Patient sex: M
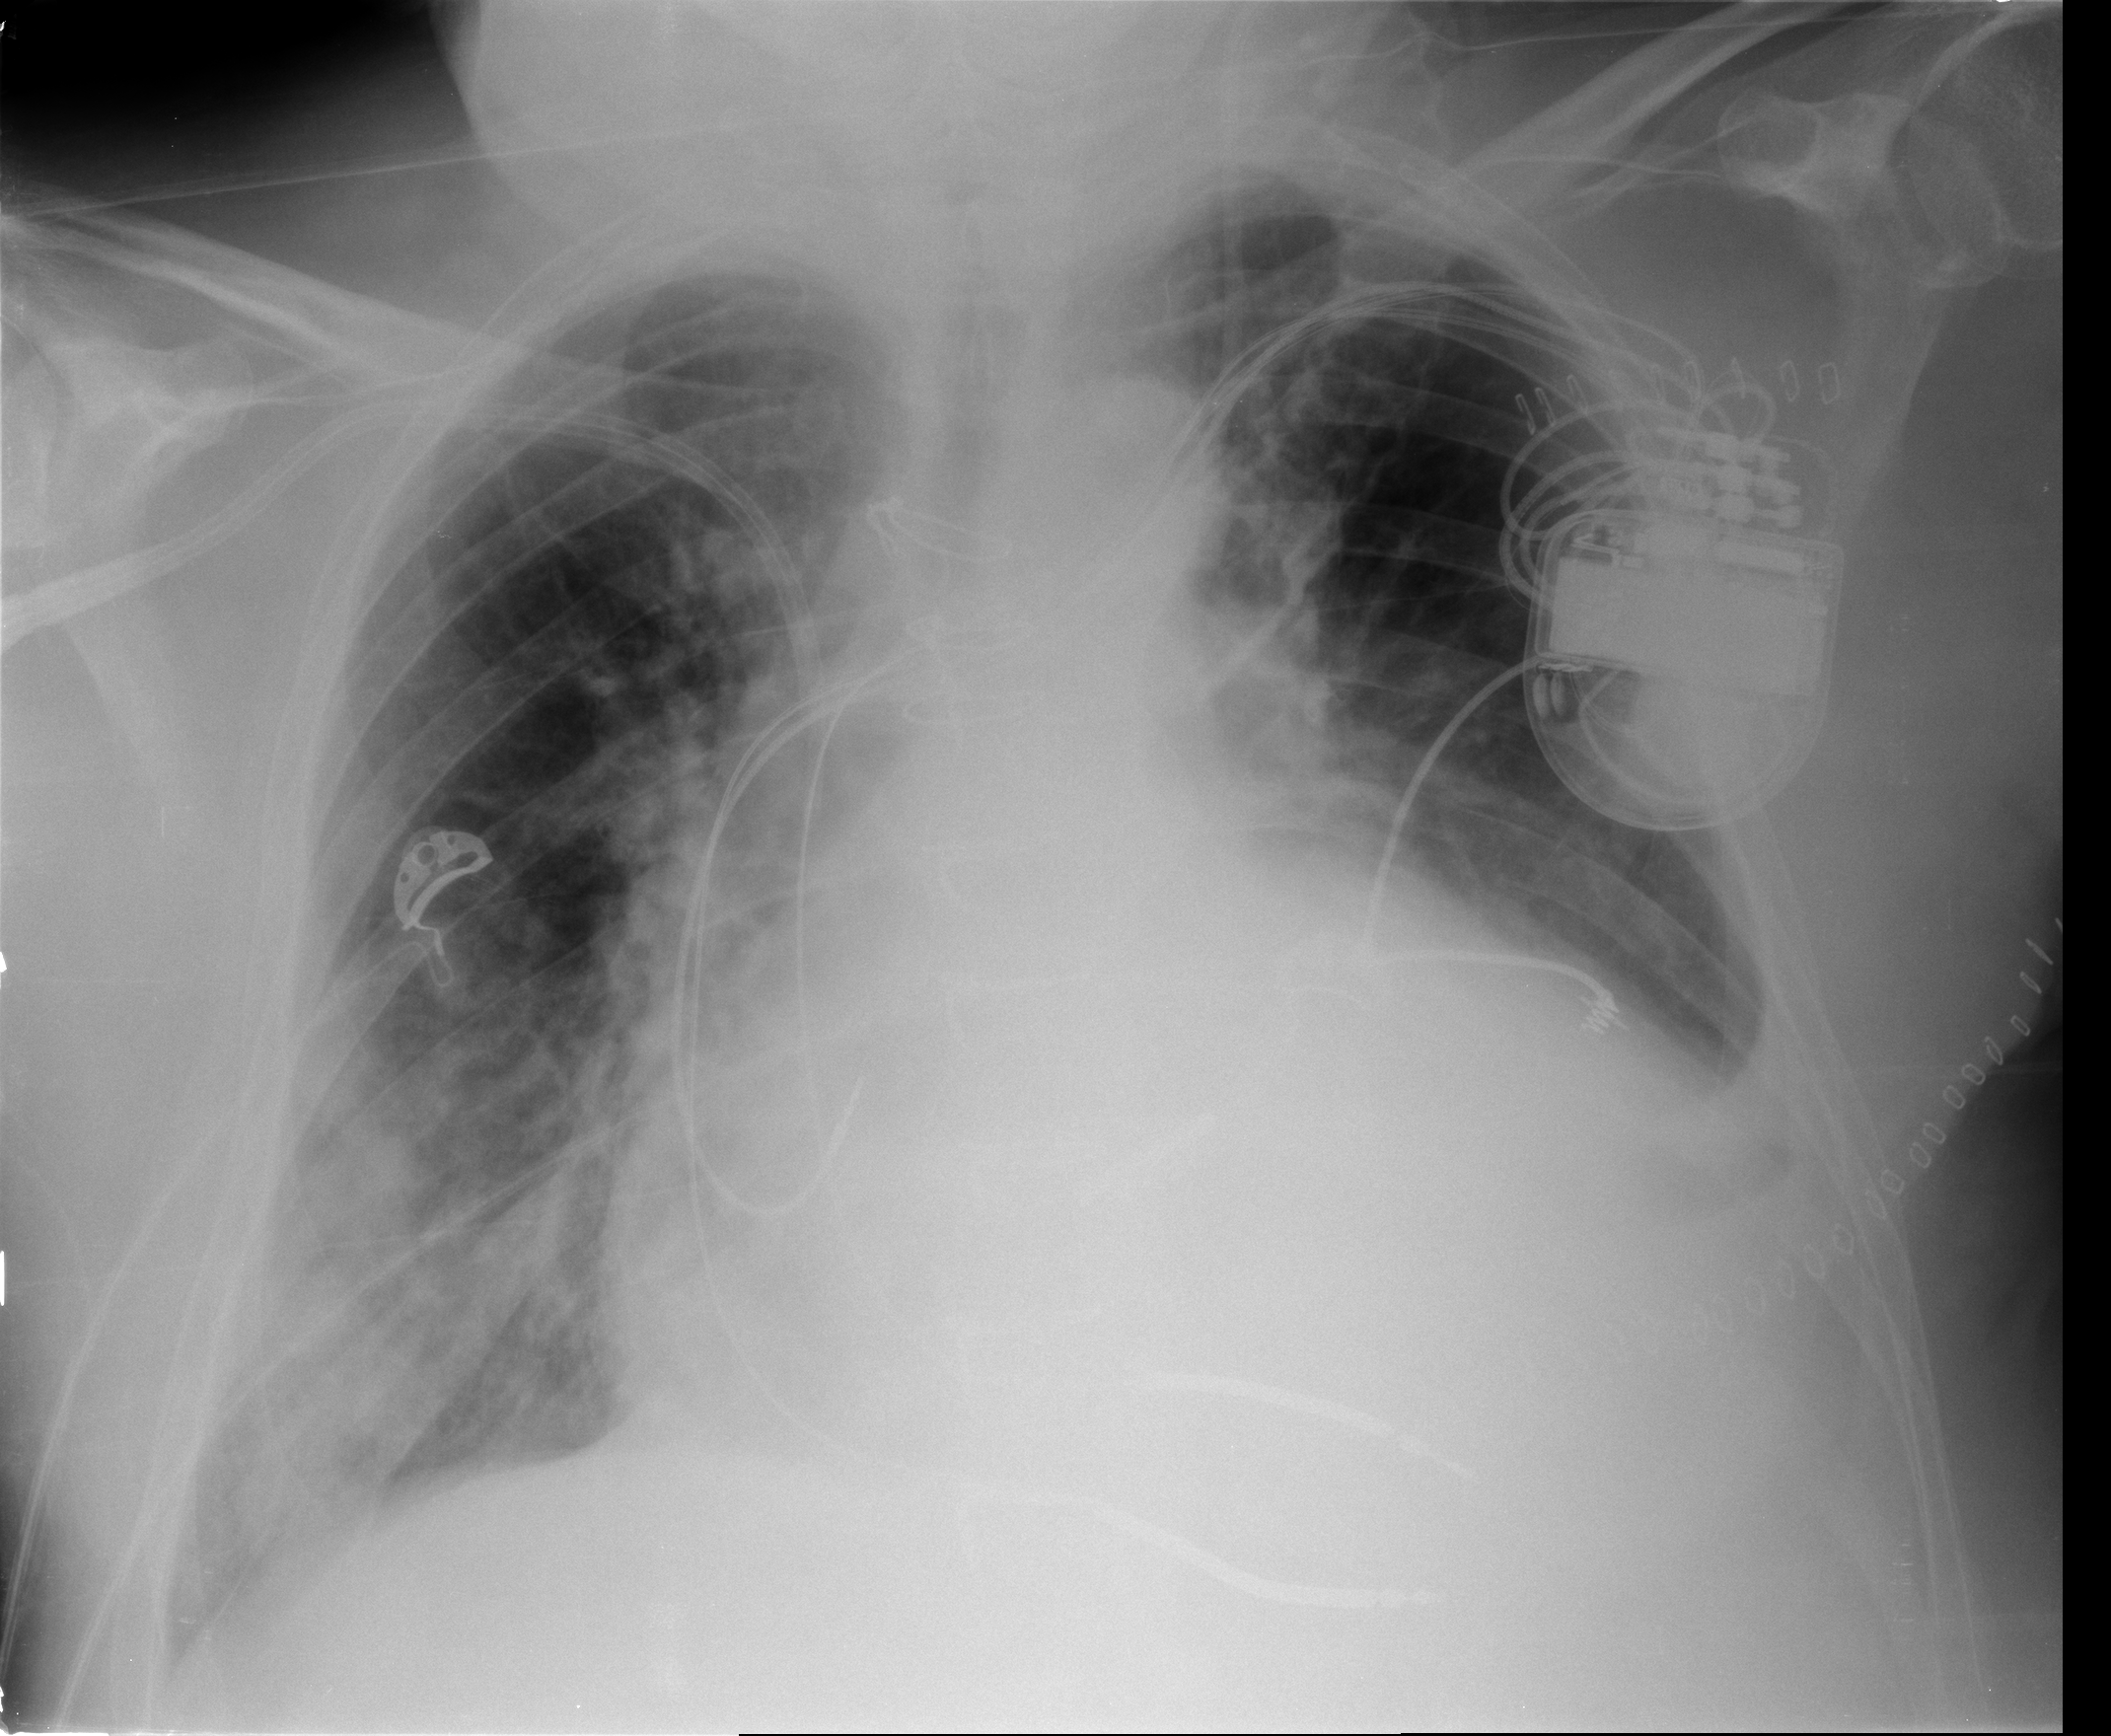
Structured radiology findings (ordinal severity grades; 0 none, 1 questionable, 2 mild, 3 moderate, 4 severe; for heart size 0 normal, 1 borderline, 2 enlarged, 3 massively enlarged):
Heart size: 3
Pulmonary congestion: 0
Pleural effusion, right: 2
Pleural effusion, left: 2
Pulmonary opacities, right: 2
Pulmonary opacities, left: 0
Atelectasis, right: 2
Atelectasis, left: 2